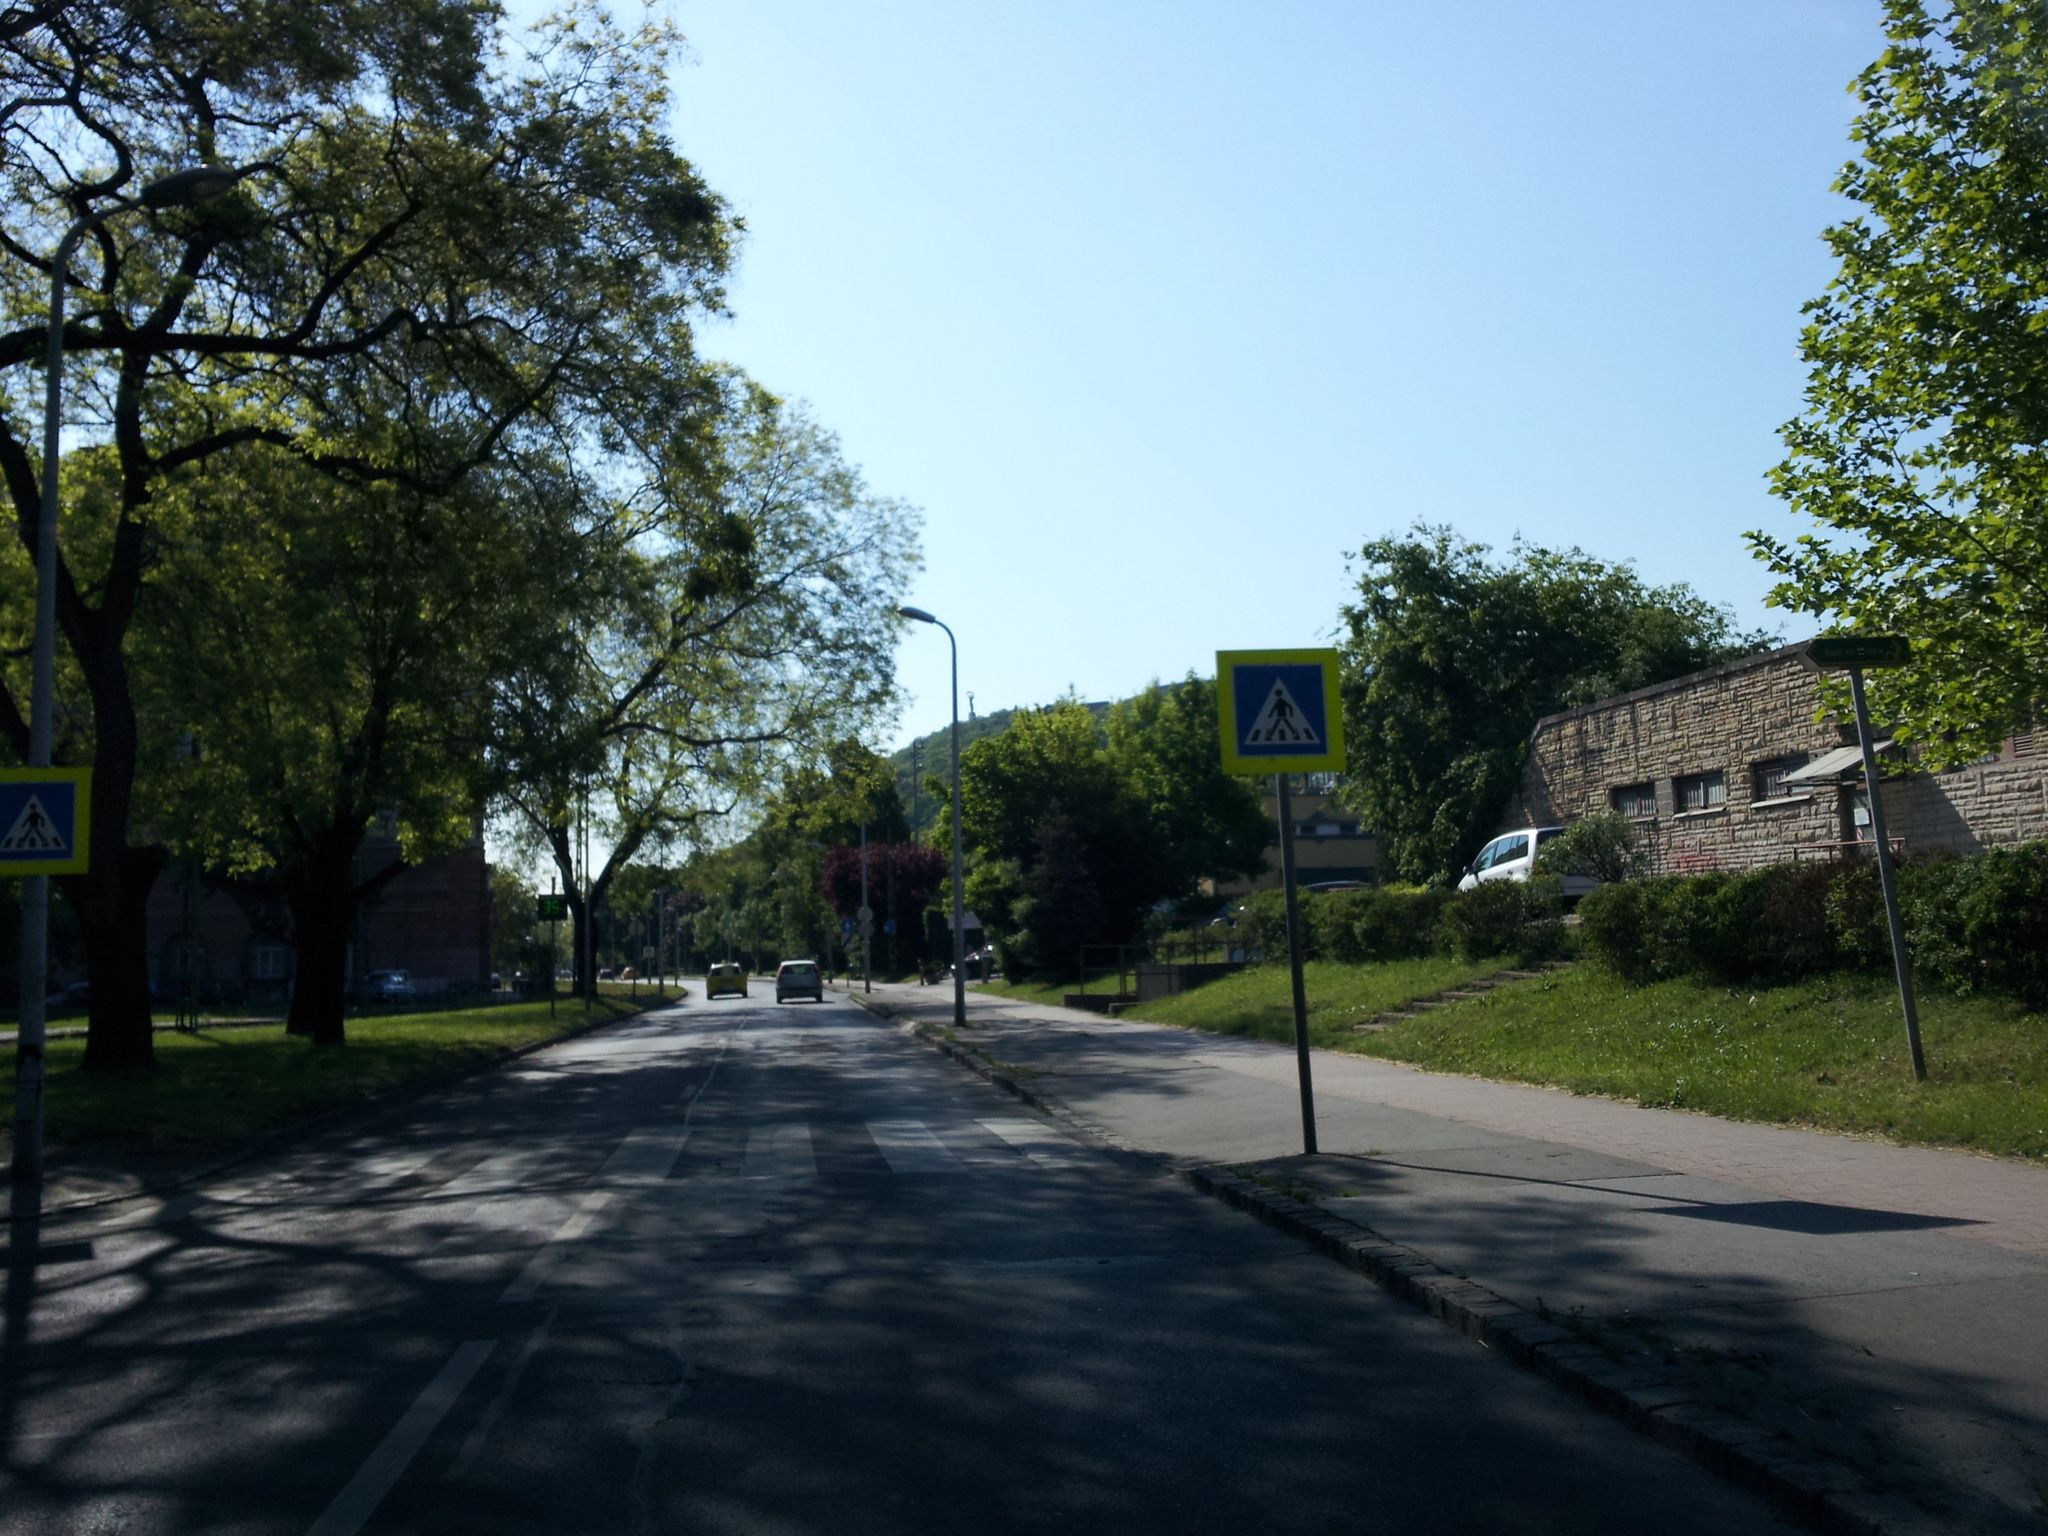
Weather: clear
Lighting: day
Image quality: good
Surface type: walking surface
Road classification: footway
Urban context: urban centre
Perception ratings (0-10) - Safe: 6.29, Lively: 6.67, Beautiful: 8.71, Boring: 4.73, Depressing: 3.53, Wealthy: 4.78